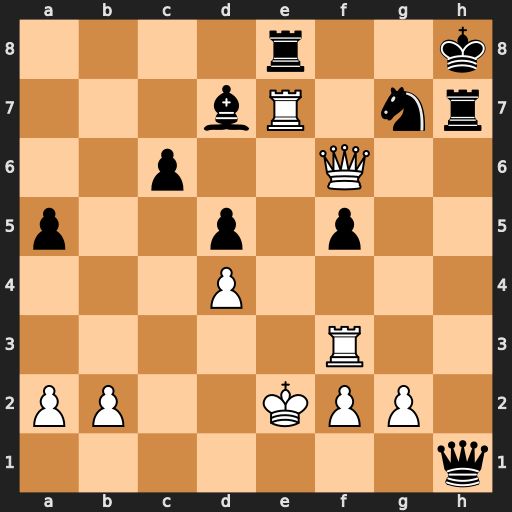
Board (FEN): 4r2k/3bR1nr/2p2Q2/p2p1p2/3P4/5R2/PP2KPP1/7q
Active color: w
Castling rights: -
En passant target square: -
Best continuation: Rxe8+ Bxe8 Qf8#